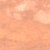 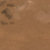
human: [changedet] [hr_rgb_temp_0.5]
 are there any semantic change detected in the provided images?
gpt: No change was made in the area.